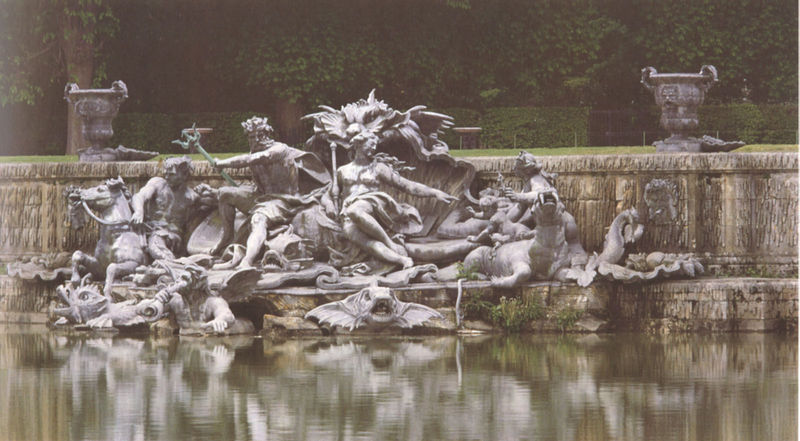
Titel: Der Triumph von Neptun und Amphitrite
Künstler: Lambert Sigisbert
 Adam
Standort: Versailles, Schlossgarten (EU - F)
Schlagwörter: hand, mann, wasser, bäume, frauen, brust, finger, frau, männer, gras, rasen, tiere, wiese, bart, arm, horn, spiegelung, kind, brunnen, kinder, pferd, pferde, reiter, engel, skulptur, beine, mauer, hecke, figuren, vasen, foto, becken, fisch, zähne, krüge, götter, muschel, putti, fische, zepter, flosse, eroten, neptun, dreizack, ogel, spie4gelbild, fölügrel, seehung